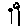
Label: flower